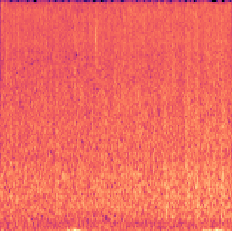
Sound class: Rain